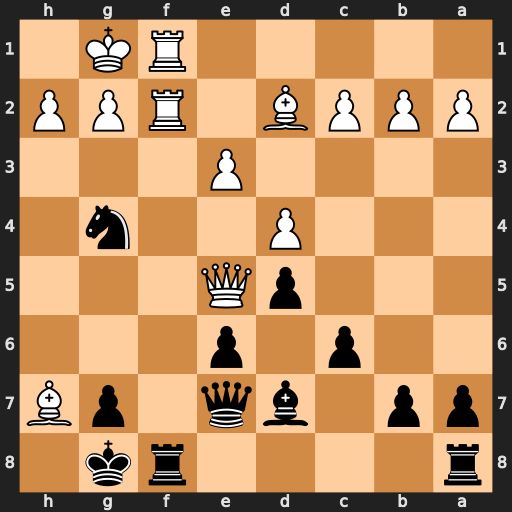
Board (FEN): r4rk1/pp1bq1pB/2p1p3/3pQ3/3P2n1/4P3/PPPB1RPP/5RK1
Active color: b
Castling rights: -
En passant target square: -
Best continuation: Kxh7 Qh5+ Nh6